Question: I have this declaration for cellForRowAtIndexPath but I get a syntax error:
'''
- (UITableViewCell *)tableView:(UITableView *)tableView cellForRowAtIndexPath:(NSIndexPath *)indexPath
{
}
'''
and this is the error:
'''
"use of undeclared identifier tableView"
'''
But in my other controllers where I have the same sort of a setup, I don't get that error.
Would anyone know why this error happens and how to fix it?
This is the screen shot:

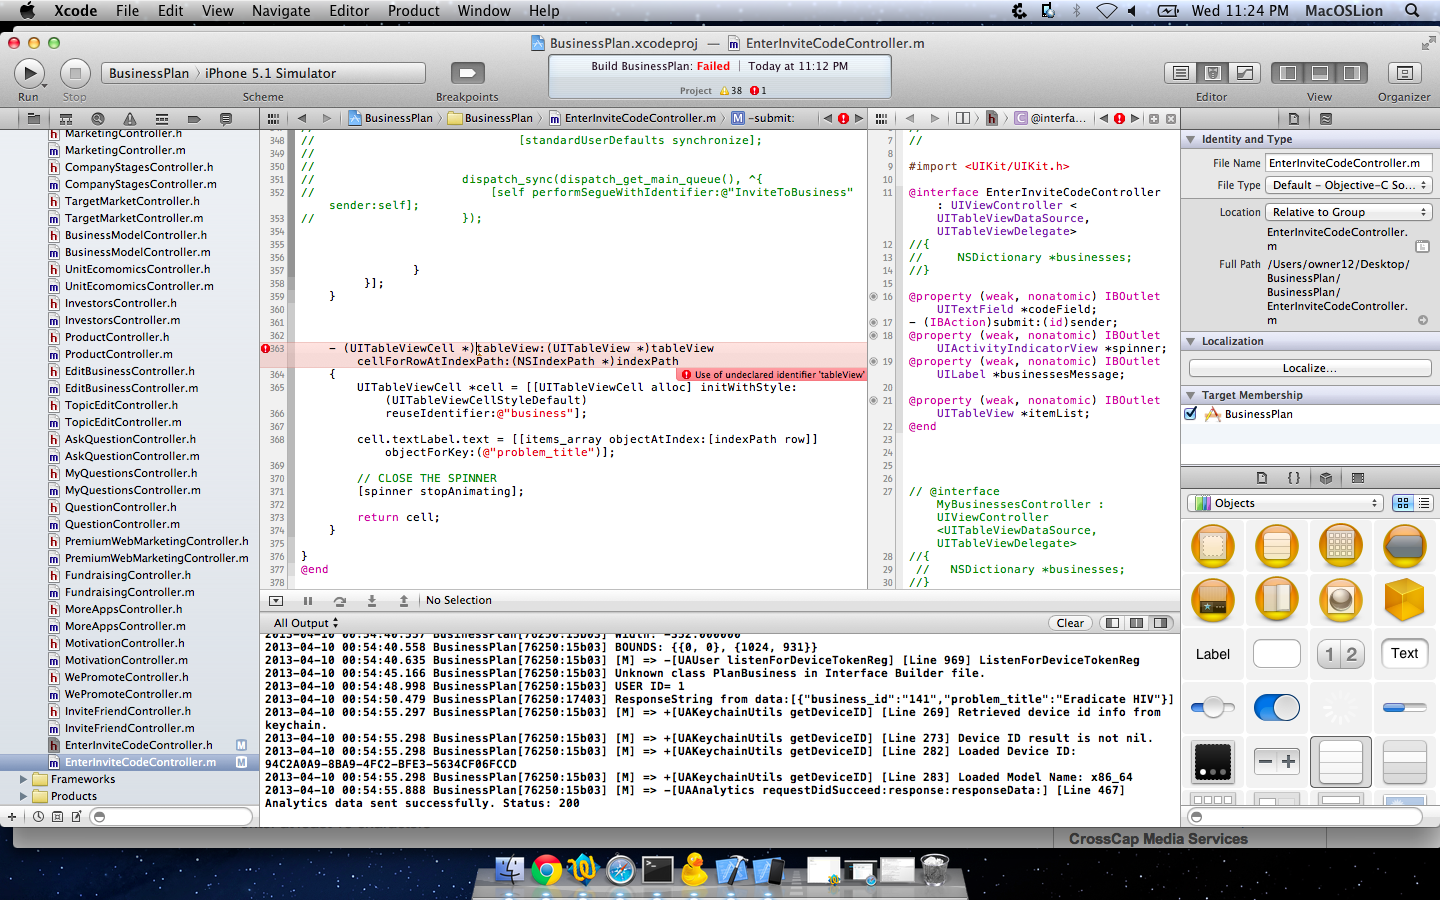
Answer: The problem is that you have tried to declare a method inside a method. The compiler has reported this in a confused way.